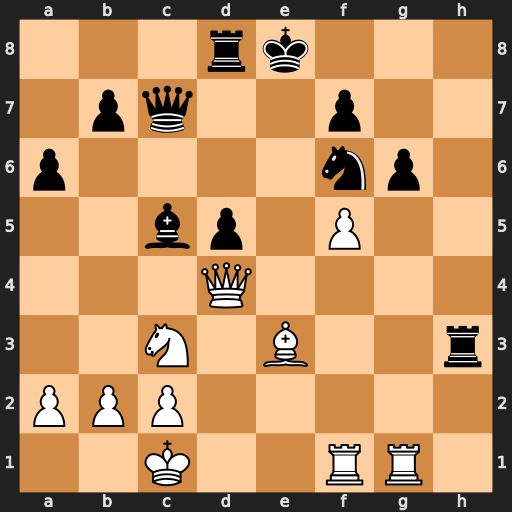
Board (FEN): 3rk3/1pq2p2/p4np1/2bp1P2/3Q4/2N1B2r/PPP5/2K2RR1
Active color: w
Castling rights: -
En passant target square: -
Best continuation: Qxc5 Qxc5 Bxc5